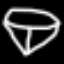
Label: diamond